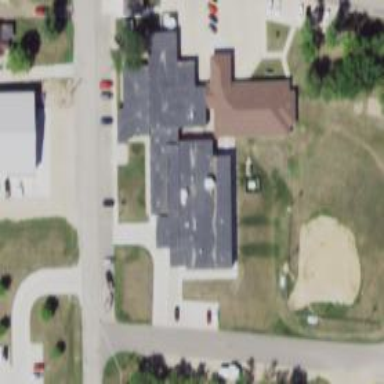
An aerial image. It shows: Healthcare clinic is depicted in the image.